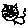
Label: cat